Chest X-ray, PA view. Patient: 60 years old, sex M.
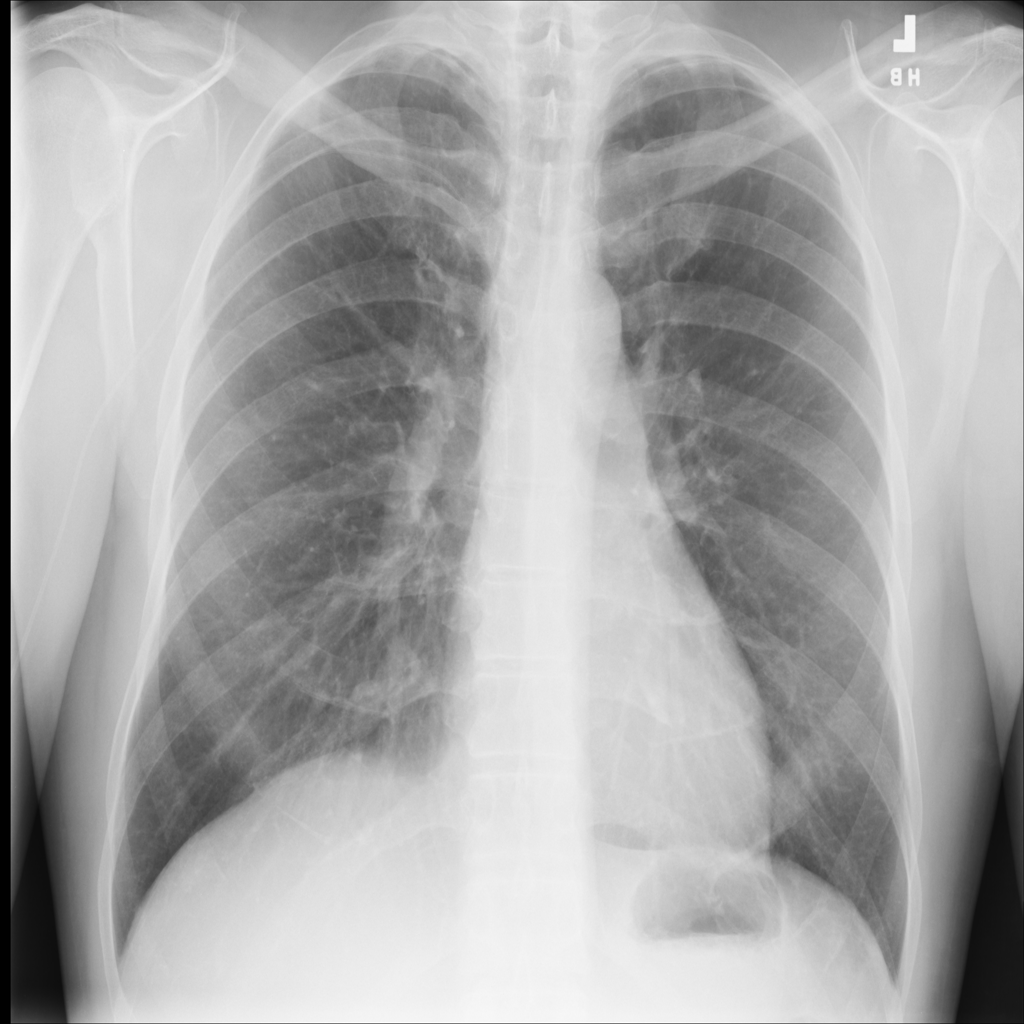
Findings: No Finding